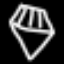
Label: diamond